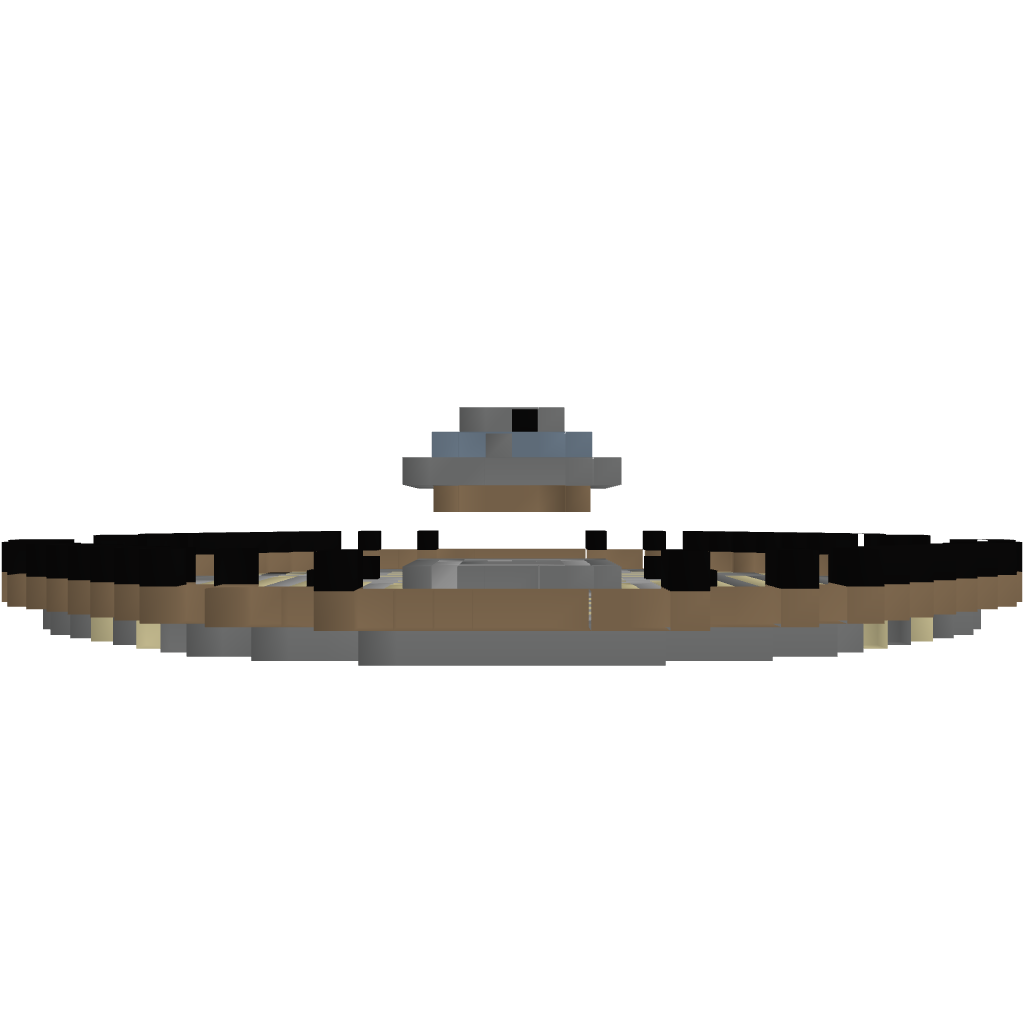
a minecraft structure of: Small Circular Temple